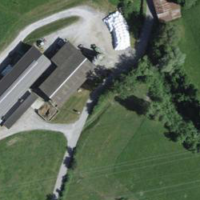
EUNIS habitat code: 52
Species observed at this site:
Fagopyrum esculentum